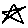
Label: star